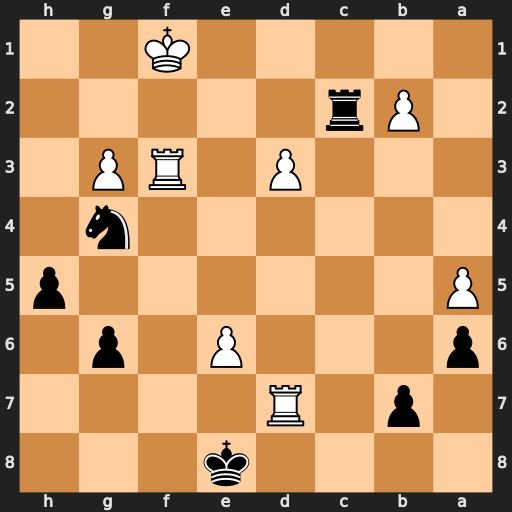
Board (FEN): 4k3/1p1R4/p3P1p1/P6p/6n1/3P1RP1/1Pr5/5K2
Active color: b
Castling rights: -
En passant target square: -
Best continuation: Nh2+ Kg1 Nxf3+